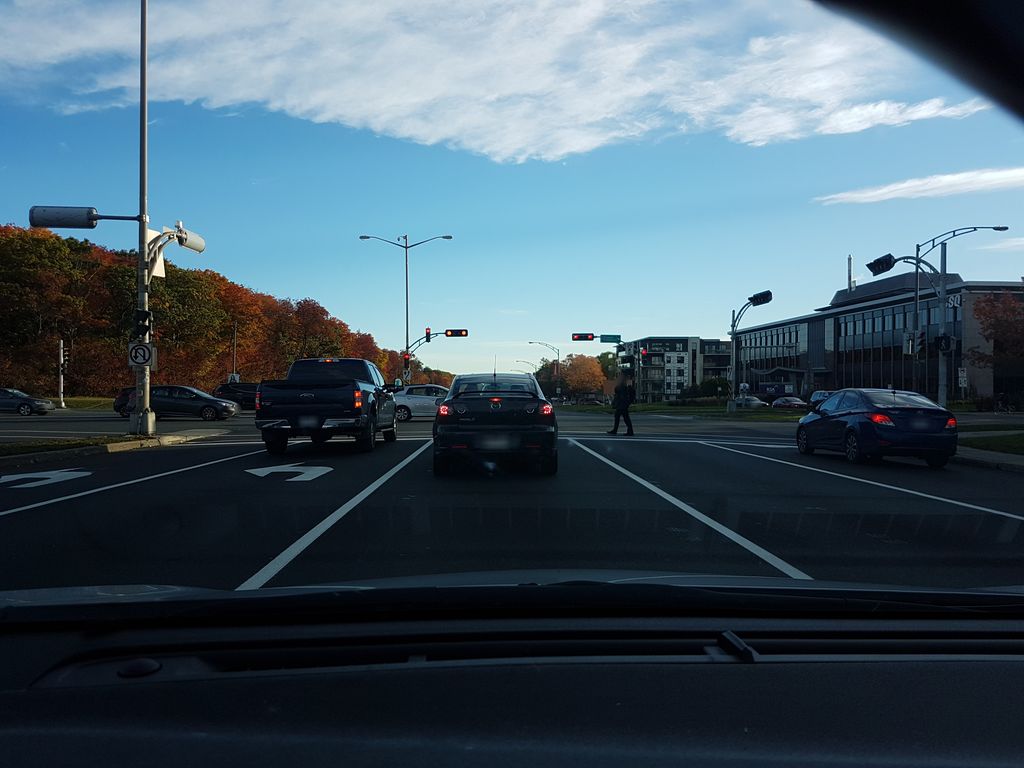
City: quebec_city